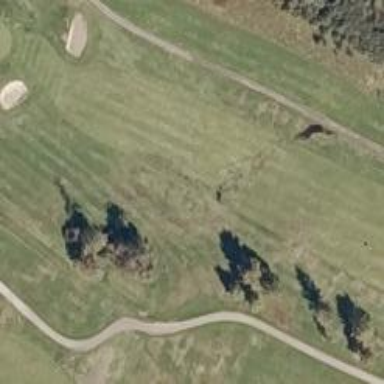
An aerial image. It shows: Well-maintained grassy area designated as golf fairway. It is part of golf sport facility.